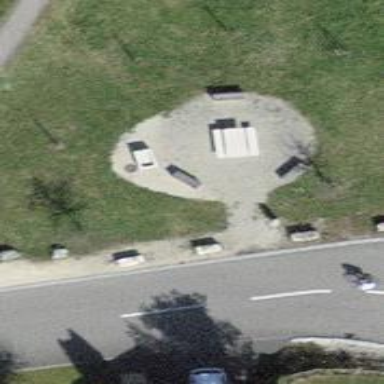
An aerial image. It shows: Picnic table located in leisure land area.